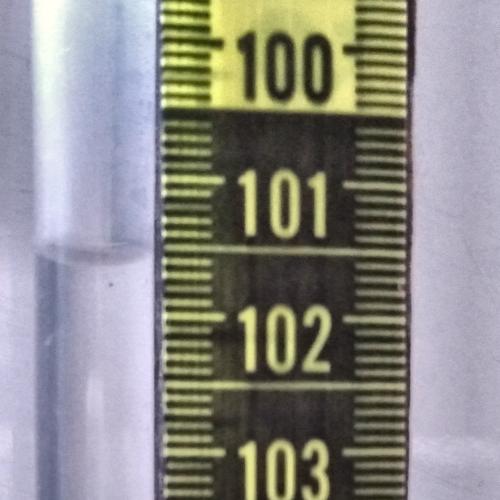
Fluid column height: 101.6 cm